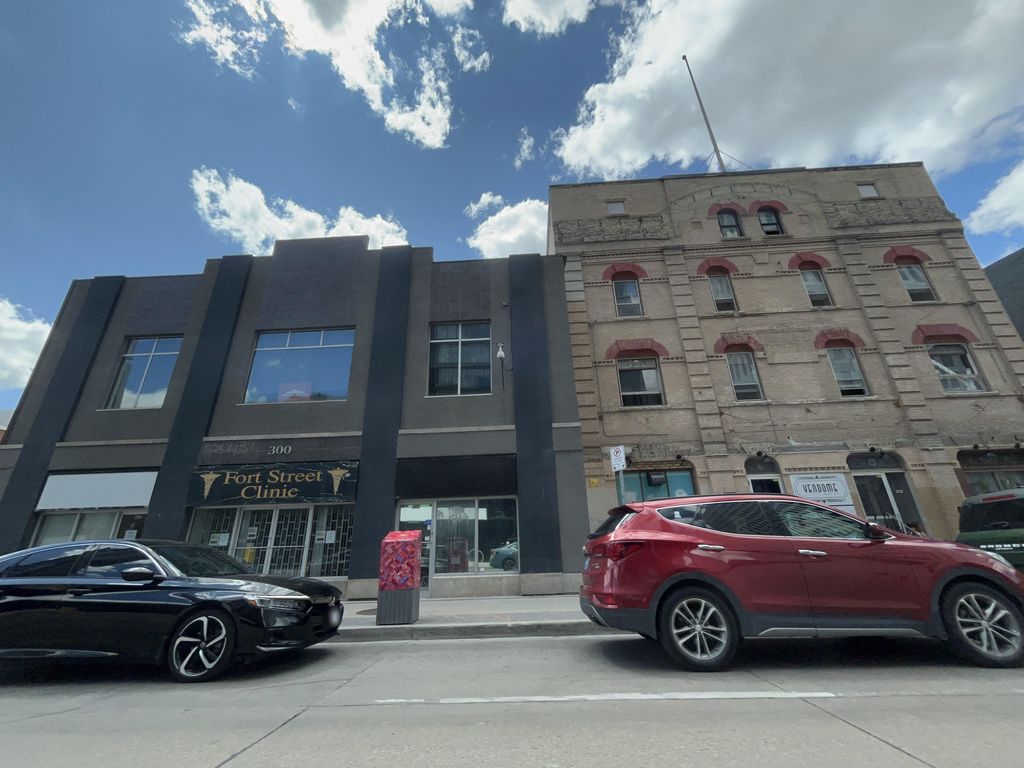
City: winnipeg